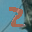
Label: 2